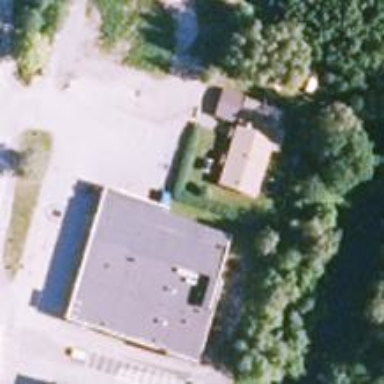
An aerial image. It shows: Convenience store inside building.